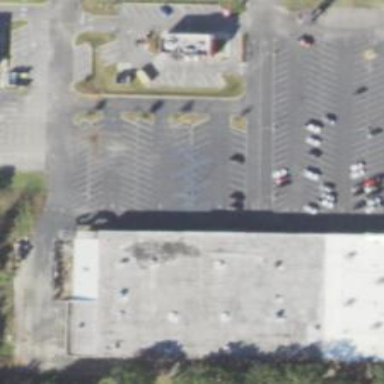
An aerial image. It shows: Parking space.